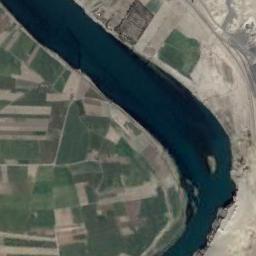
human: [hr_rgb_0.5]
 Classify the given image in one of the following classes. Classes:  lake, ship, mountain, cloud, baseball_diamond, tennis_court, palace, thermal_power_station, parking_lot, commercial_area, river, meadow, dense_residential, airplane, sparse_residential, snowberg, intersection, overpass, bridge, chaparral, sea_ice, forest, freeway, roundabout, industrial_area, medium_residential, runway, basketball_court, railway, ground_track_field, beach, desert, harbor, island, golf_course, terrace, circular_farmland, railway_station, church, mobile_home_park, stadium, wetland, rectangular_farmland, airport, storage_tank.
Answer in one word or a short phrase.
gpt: river